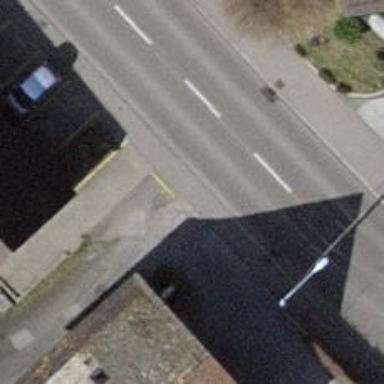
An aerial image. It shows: Unmarked crossing with traffic calming table on the road.